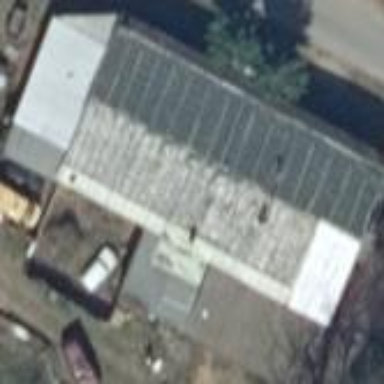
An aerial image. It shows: Flat roof building with grey roof.